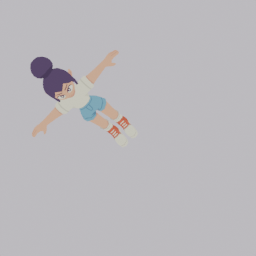
Label: people